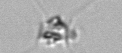
Label: Chaetoceros_didymus